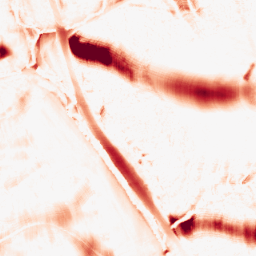
Category: morphological
Decomposition family: morphological_ellipse
Decomposition parameters: operation: opening
width: 50
height: 30
Upsampling method: bilinear
Upsampling parameters: scale: 8
Upsampling scale: 8